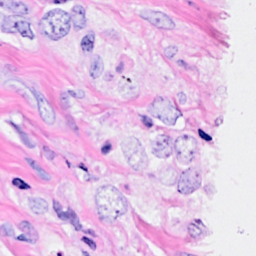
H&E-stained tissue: Breast